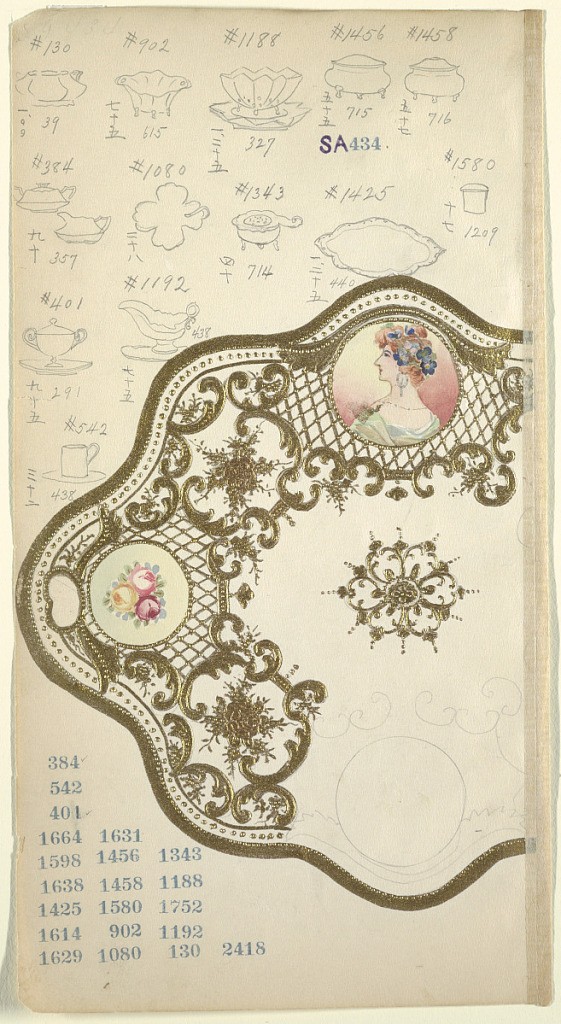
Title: Design for a Platter
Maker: Noritake, Japan and New York, New York, USA
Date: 1880–1910
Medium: Brush and gold gouache, watercolor, graphite on cream paper
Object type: Drawing
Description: Gold decoration of a platter in trellis design, curved edge, C-curves and scrolls, roses and snowflake-like motif; portrait of a woman in profile at the top with roses in her hair. Several graphite sketches of tableware in upper margin.